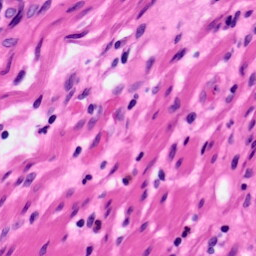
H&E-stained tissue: Pancreatic